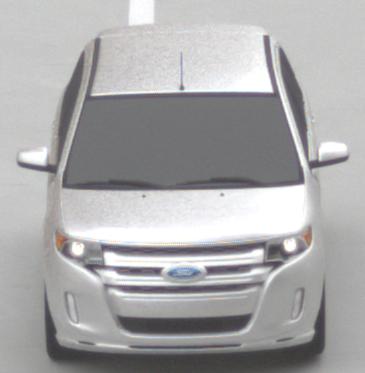
Make: Ford
Model: Edge
Detailed model: Gen. 1 Facelift
Model produced from: 2010
Model produced until: 2015
Doors: 5
Color: white
Road condition: dry road
Daytime: midday
Contrast: low contrast